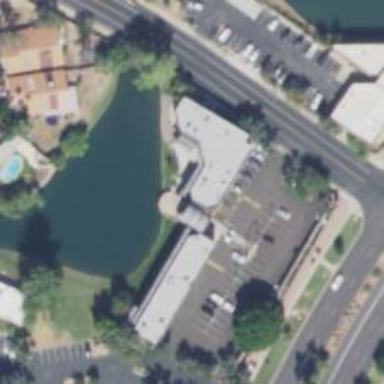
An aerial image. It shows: Healthcare clinic is depicted in the image.